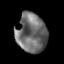
Tissue: prostate
Cell type: Myeloid cells
Senescence score: 0.197
Nuclear area (px): 1150
Mean DAPI intensity: 109.575